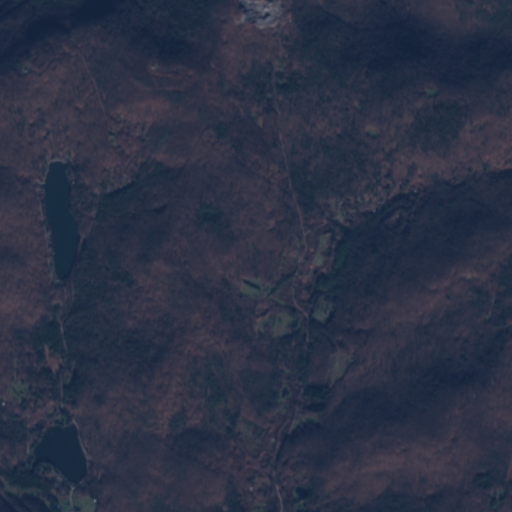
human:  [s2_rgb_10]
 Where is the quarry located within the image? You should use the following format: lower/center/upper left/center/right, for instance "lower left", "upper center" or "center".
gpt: The quarry is located in the upper center of the image.
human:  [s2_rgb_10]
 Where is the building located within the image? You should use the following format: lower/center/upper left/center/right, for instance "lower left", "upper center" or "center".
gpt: There is no building in the image.